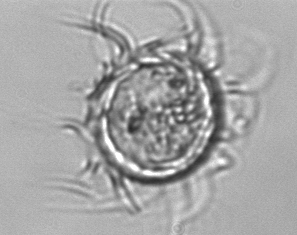
Label: Leegaardiella_ovalis